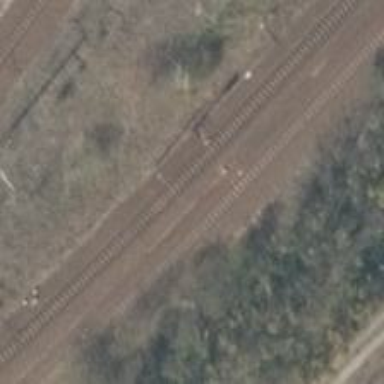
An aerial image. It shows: Abandoned railway with electrified contact lines.